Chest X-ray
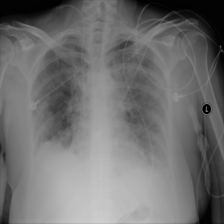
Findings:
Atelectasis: negative
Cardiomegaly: negative
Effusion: negative
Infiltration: negative
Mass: negative
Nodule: negative
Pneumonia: negative
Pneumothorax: negative
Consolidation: negative
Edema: negative
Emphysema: negative
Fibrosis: negative
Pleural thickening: negative
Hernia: negative